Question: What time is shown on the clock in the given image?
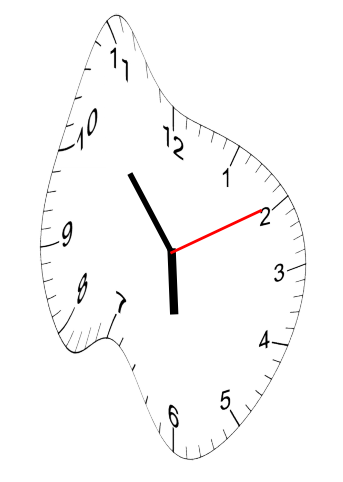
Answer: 05:53:10